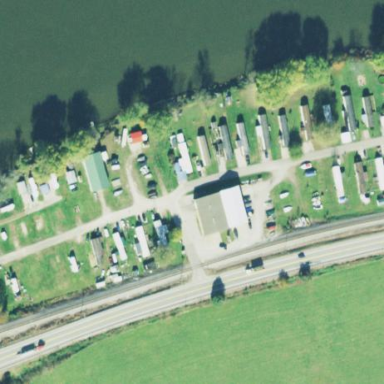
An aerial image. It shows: Residential area designated as trailer park.